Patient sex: M
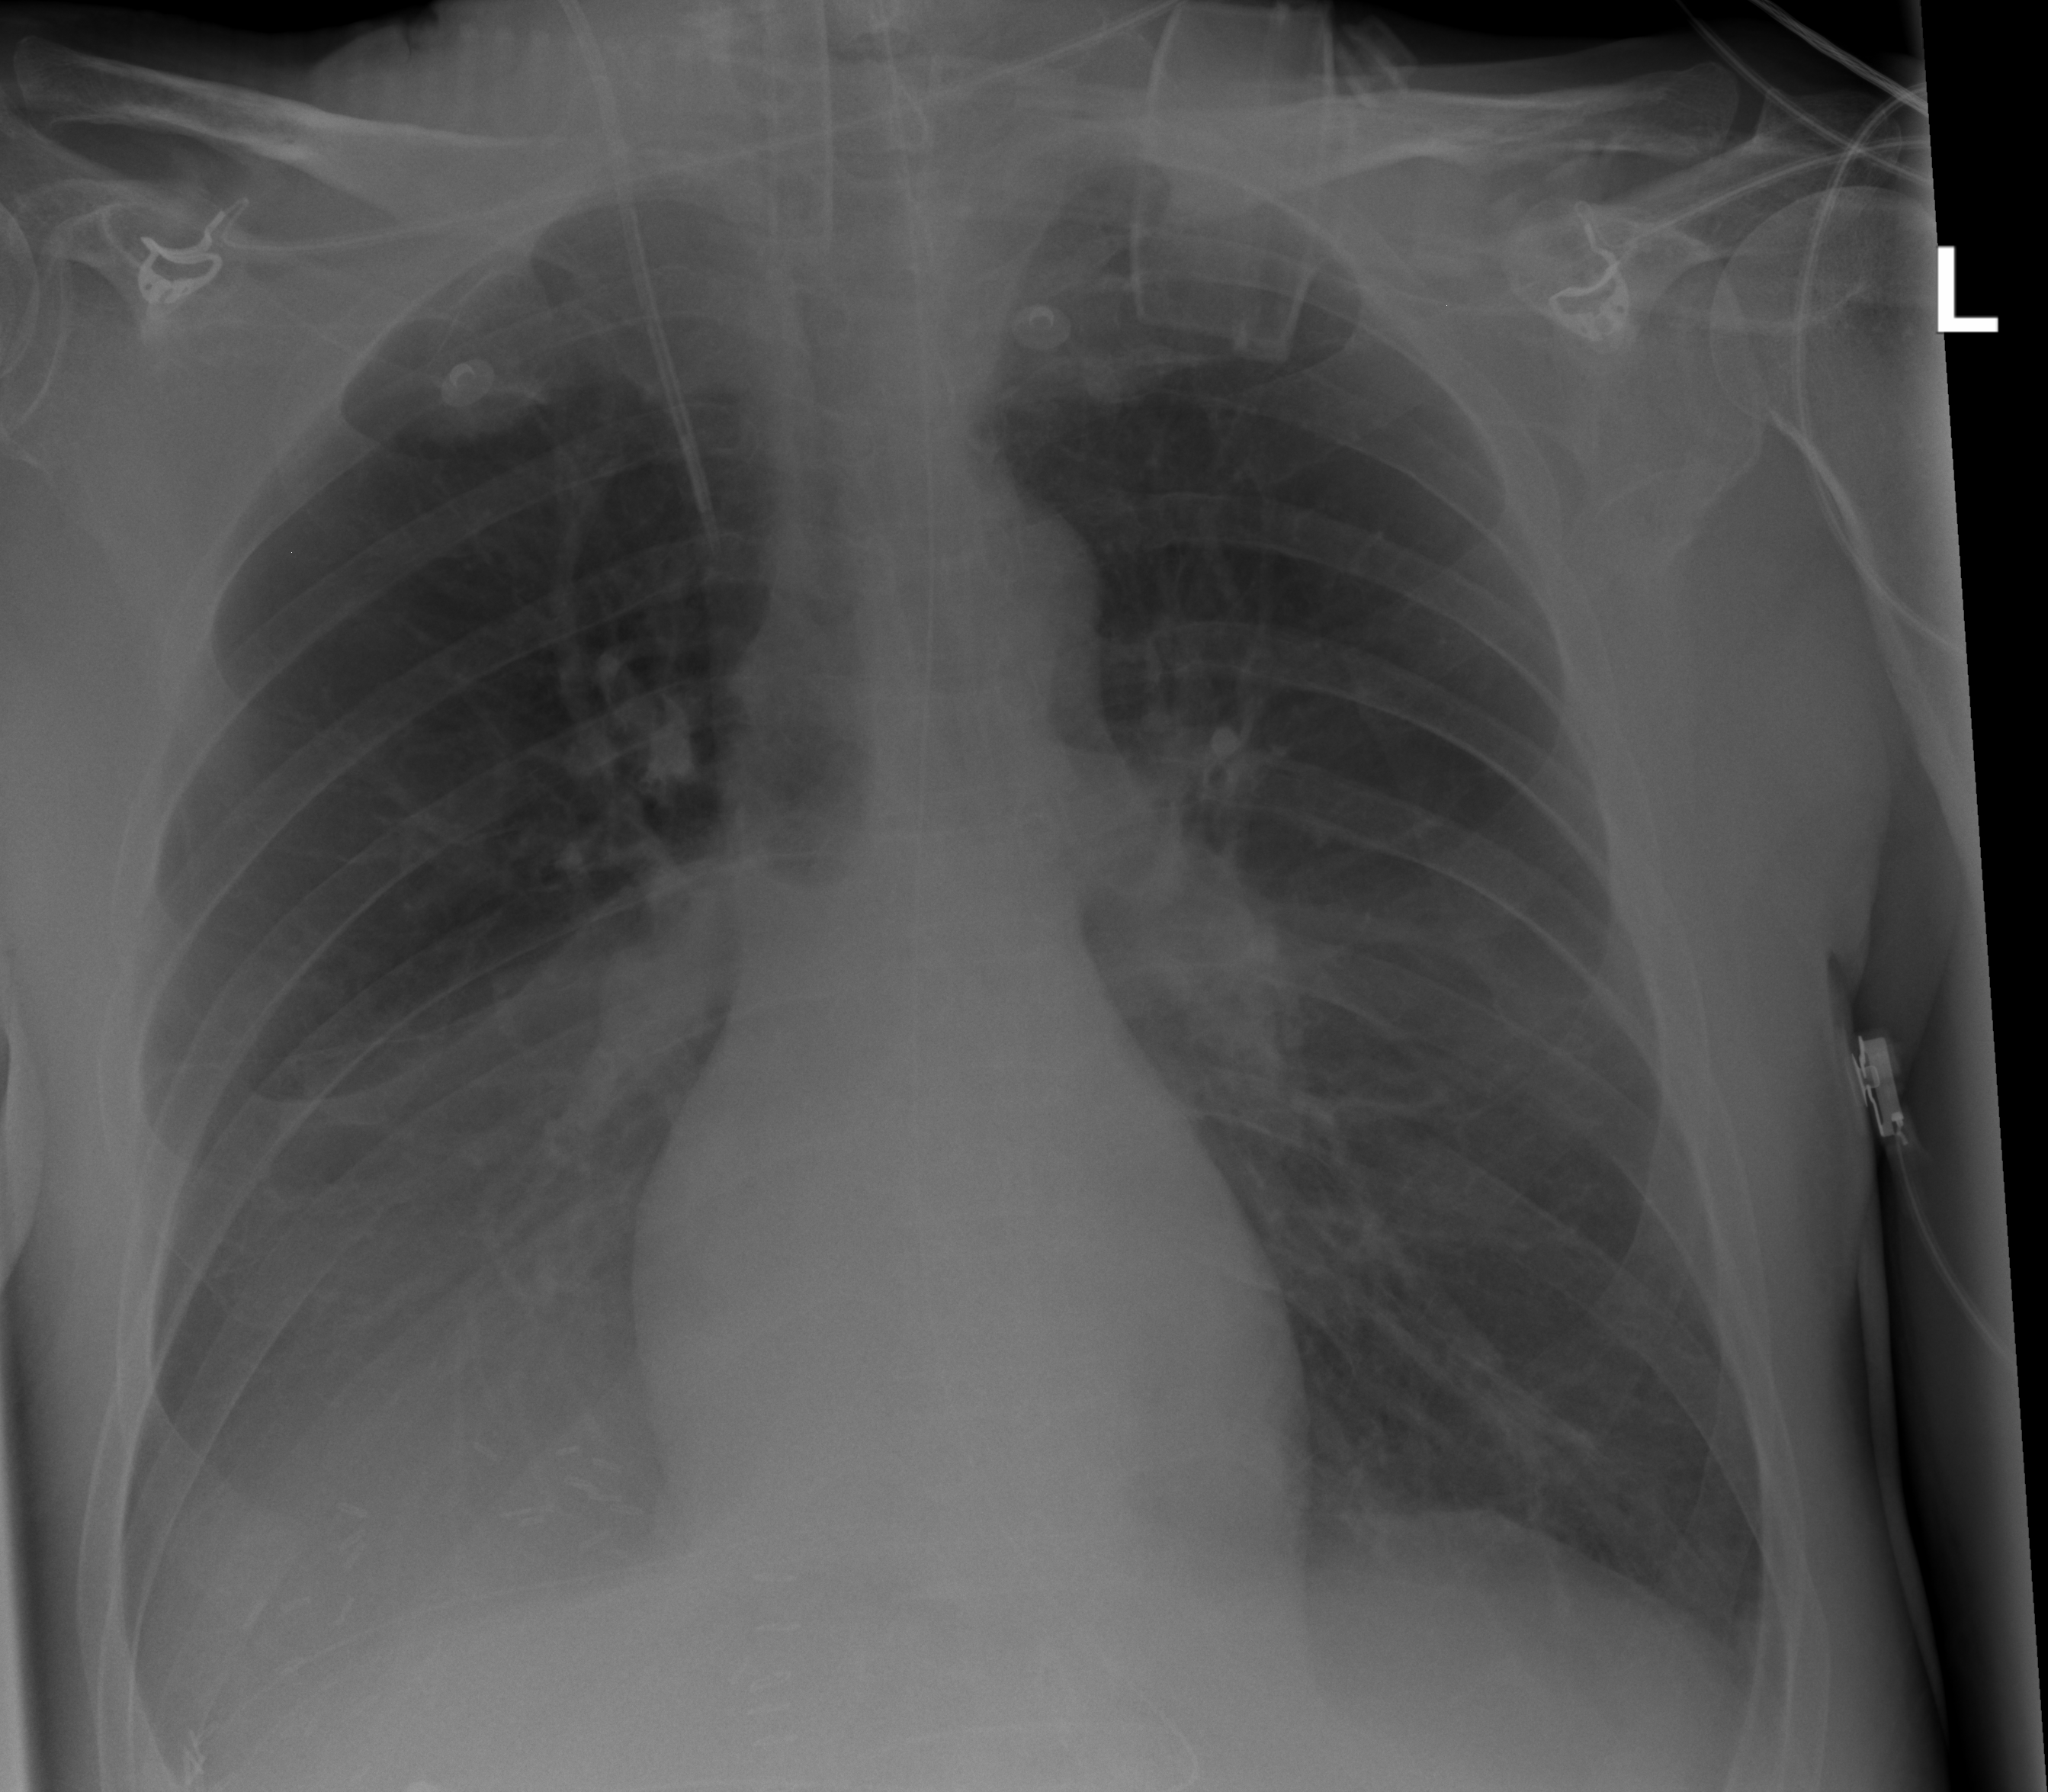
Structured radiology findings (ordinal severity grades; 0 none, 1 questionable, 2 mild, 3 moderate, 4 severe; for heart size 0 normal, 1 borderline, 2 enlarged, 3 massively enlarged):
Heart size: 0
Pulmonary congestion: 2
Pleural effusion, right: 3
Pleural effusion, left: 2
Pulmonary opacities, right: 0
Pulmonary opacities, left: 0
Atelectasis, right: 2
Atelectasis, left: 2